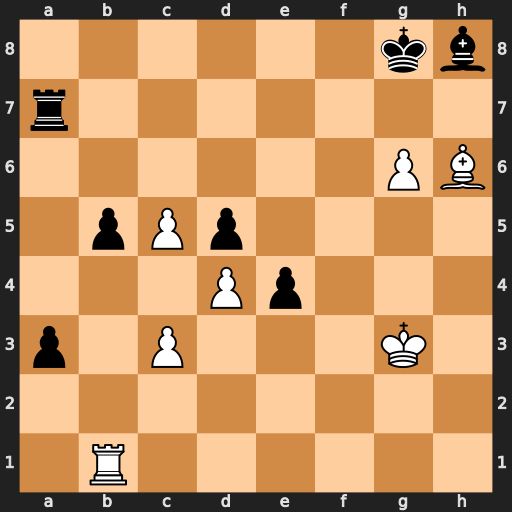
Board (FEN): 6kb/r7/6PB/1pPp4/3Pp3/p1P3K1/8/1R6
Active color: w
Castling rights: -
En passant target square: -
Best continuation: Rxb5 Ra8 c6 Bg7 c7